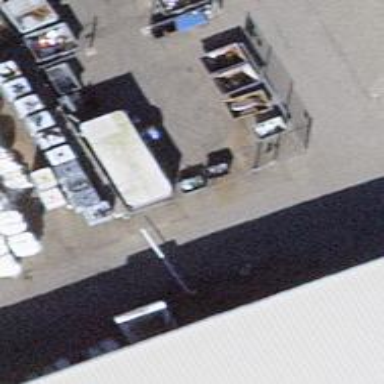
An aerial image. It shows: Recycling facility.